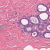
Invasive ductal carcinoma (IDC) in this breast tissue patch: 0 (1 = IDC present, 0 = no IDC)